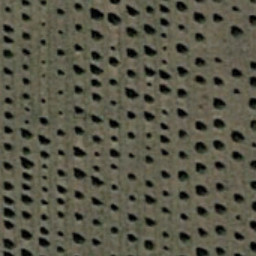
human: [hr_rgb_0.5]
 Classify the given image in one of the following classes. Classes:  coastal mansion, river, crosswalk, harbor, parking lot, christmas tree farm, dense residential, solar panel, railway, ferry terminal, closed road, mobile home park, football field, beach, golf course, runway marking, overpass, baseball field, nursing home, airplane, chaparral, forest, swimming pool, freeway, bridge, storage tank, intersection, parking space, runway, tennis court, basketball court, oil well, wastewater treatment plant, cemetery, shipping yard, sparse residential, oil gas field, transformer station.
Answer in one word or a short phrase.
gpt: christmas tree farm